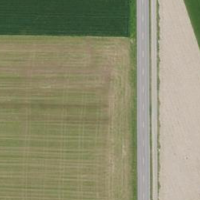
EUNIS habitat code: 52
Species observed at this site:
Agrostemma githago